Field crop: maize
Growth stage: 2
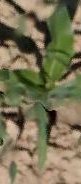
Species: maize